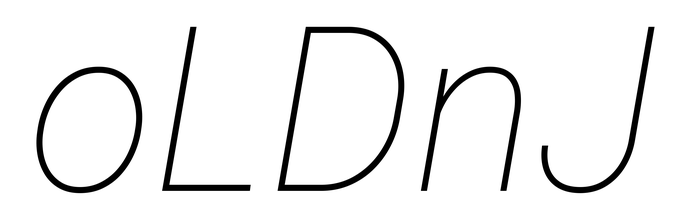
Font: Roboto-Italic_Thin_Italic